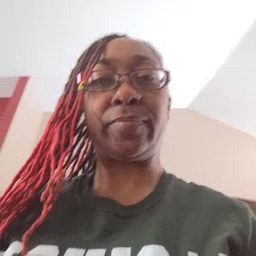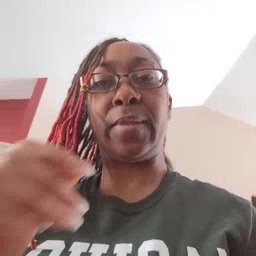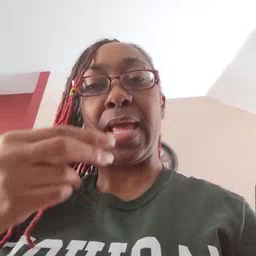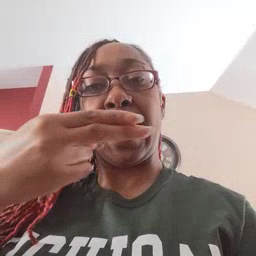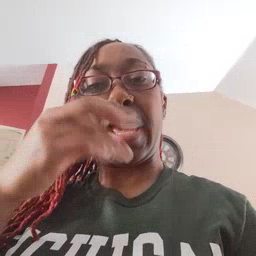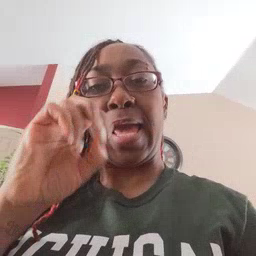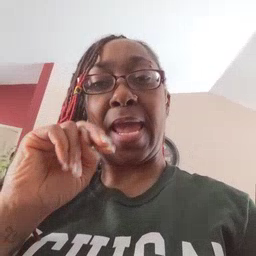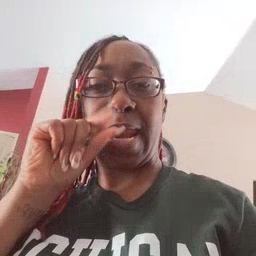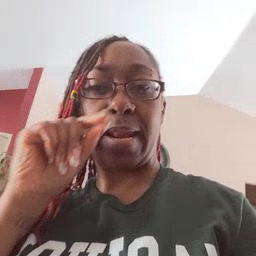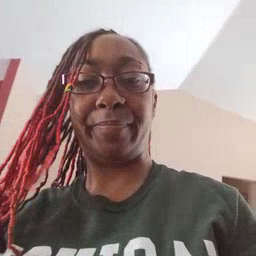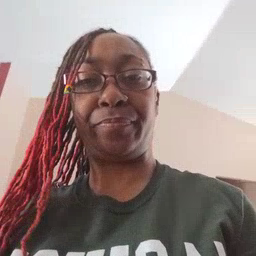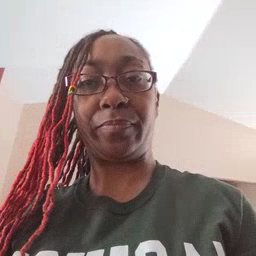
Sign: hen